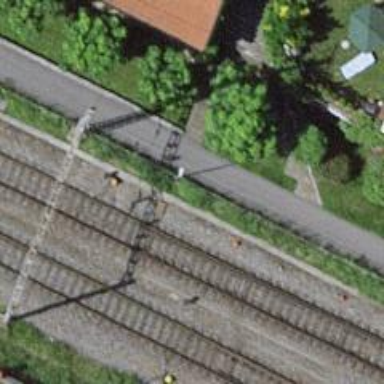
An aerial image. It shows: Railway switch.